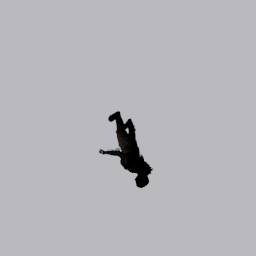
Label: people